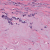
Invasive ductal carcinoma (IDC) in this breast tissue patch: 1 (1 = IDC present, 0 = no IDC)